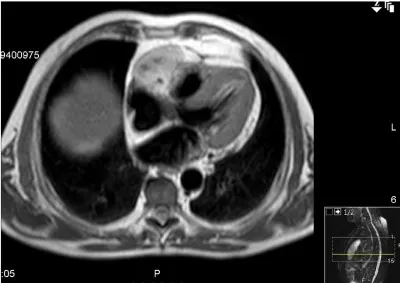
Magnetic resonance imaging in T2 showing the intrapericardial mass with hypersignal (asterisk) surrounding the wall of the right atrium (white narrow) and ventricle (dotted narrow) with apparent cleavage plan. (B) Axial section.
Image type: radiology (mri)